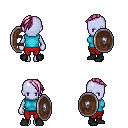
a pixel art fantasy rpg character, female body template, dark elf, purple skin, teal sleeveless shirt, red pants, pink long mohawk hairstyle, black shoes, shield, four views (front, back, left, right), 2x2 character sprite sheet, small pixel art, hard edges, no anti-aliasing